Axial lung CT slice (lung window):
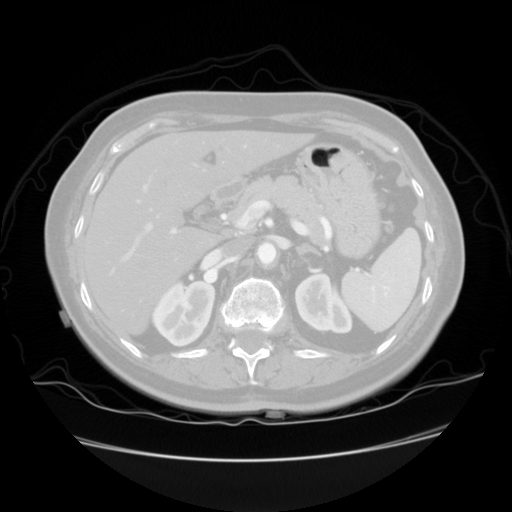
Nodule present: no